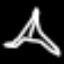
Label: The Eiffel Tower